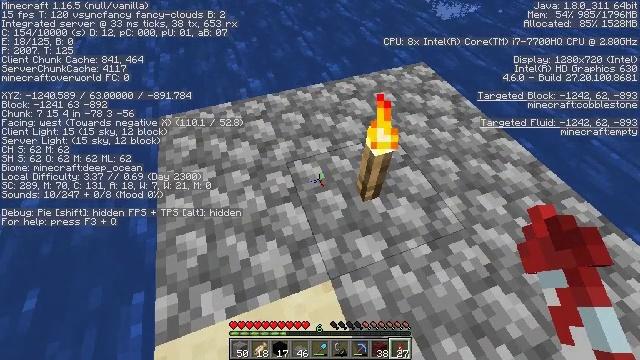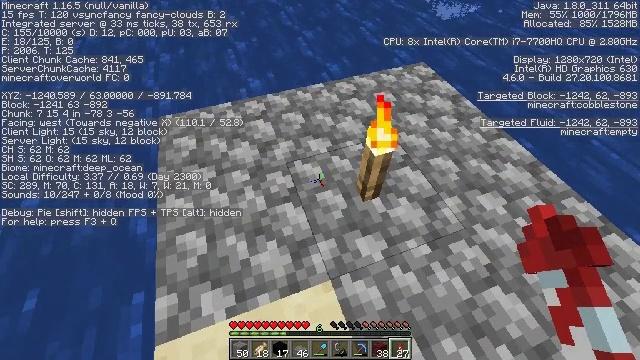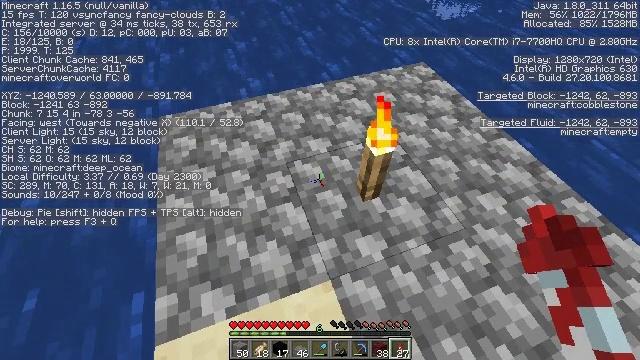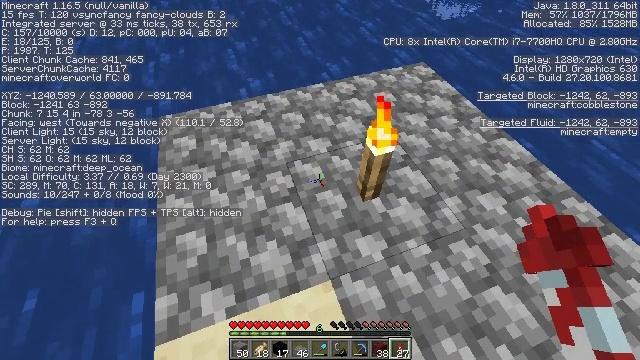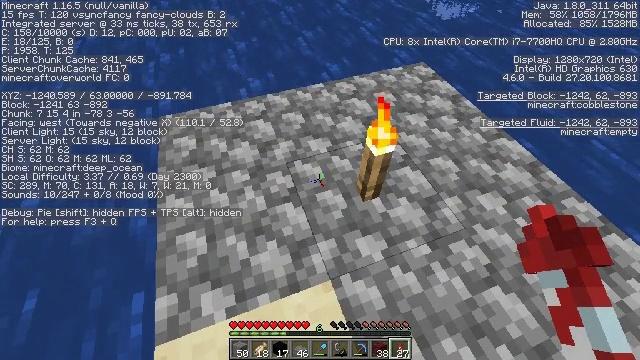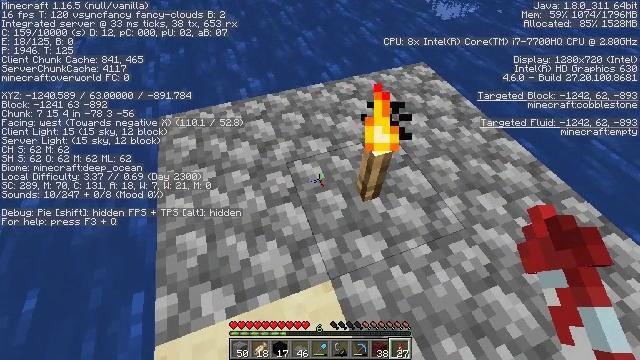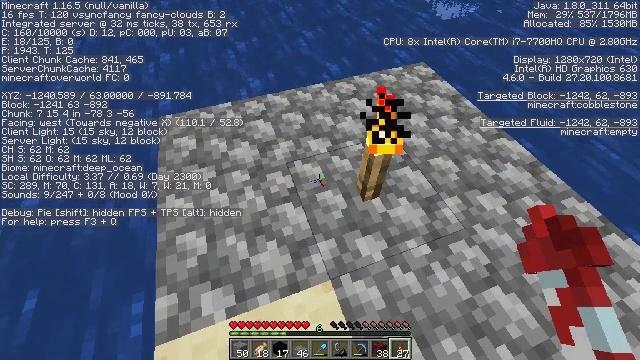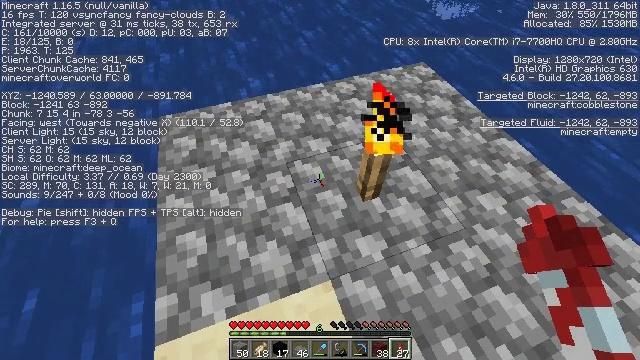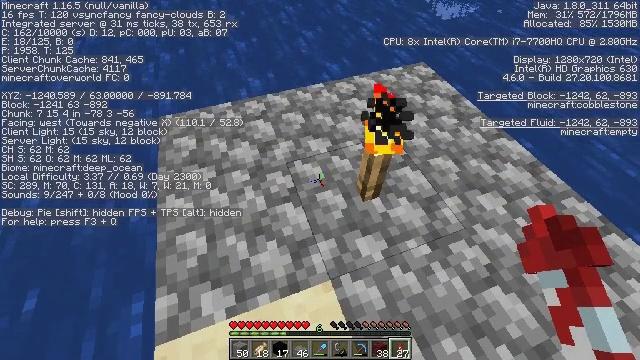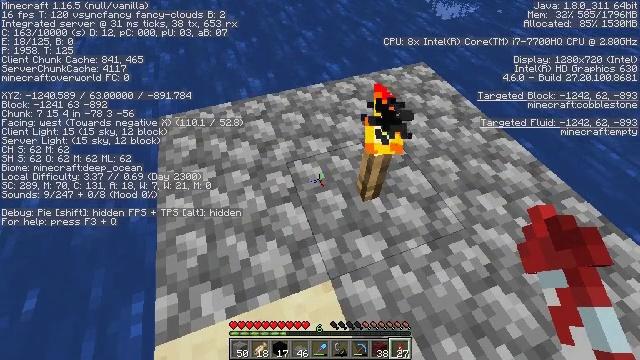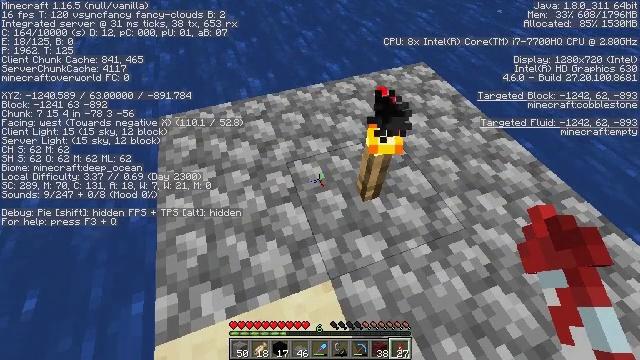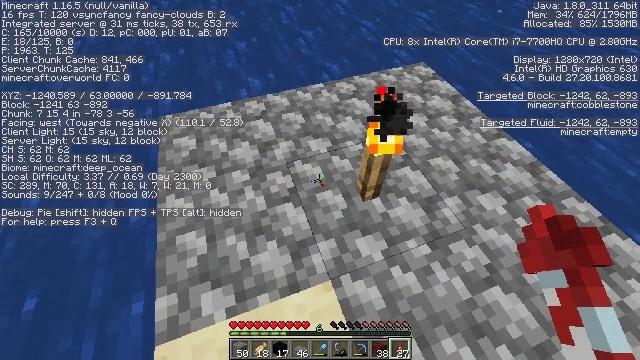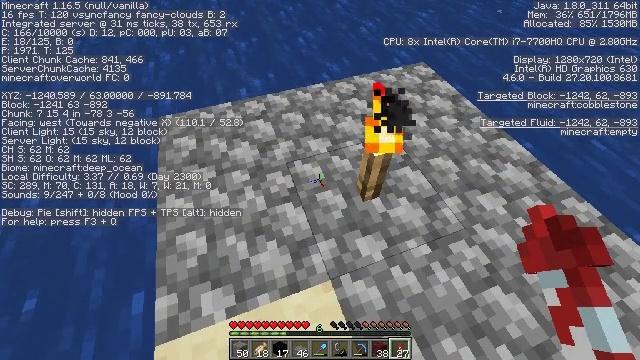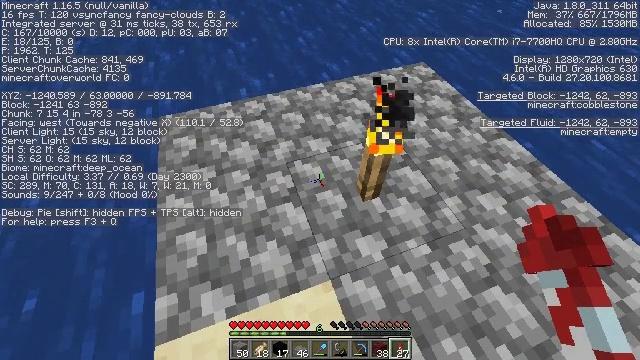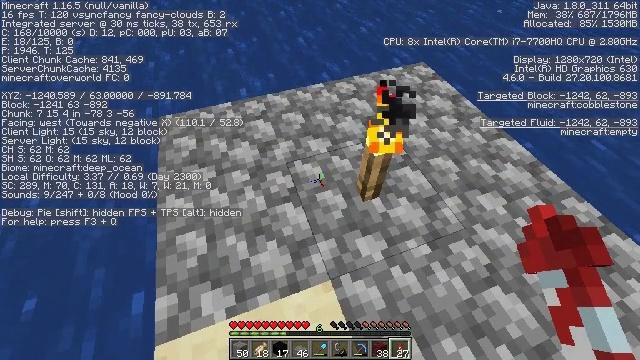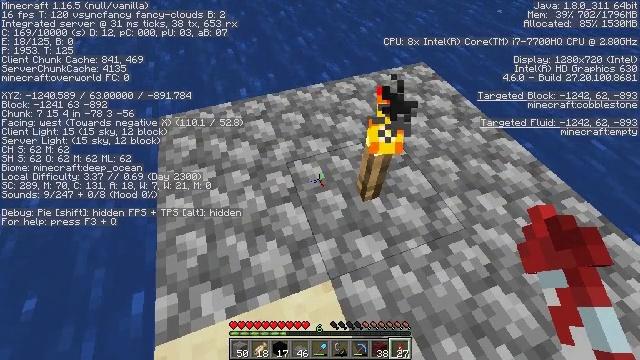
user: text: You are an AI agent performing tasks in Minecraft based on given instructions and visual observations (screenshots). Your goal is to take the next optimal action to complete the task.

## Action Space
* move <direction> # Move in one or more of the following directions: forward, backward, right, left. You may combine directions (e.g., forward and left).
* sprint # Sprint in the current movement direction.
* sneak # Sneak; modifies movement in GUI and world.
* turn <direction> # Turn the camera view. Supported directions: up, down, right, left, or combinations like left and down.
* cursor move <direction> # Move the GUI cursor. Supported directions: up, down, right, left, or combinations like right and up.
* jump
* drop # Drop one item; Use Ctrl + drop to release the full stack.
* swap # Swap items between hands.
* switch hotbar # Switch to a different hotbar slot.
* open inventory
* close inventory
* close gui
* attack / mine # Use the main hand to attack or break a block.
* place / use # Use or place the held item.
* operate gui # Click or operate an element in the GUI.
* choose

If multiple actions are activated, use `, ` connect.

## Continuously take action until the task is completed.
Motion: motion action
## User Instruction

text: Break the black concrete powder to collect it.
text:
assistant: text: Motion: no_op
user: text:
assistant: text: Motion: no_op
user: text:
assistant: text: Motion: no_op
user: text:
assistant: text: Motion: no_op
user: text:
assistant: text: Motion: no_op
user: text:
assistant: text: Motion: no_op
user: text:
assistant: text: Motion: no_op
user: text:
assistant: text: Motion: no_op
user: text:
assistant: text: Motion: no_op
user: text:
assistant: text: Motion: no_op
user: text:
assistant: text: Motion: no_op
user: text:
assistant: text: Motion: no_op
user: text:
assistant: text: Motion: no_op
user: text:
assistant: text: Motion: no_op
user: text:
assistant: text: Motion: no_op
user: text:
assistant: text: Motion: no_op
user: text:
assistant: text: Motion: no_op
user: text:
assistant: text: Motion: turn left and down
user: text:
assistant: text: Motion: turn left and down
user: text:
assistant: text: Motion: turn left and down
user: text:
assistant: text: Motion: no_op
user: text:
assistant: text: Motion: turn left and down
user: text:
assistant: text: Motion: no_op
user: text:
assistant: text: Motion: no_op
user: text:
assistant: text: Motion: move left, turn right
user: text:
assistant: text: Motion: move left, turn right and up
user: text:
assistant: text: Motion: move left, turn right
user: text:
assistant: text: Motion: move left
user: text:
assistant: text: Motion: move left
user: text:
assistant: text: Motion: move left